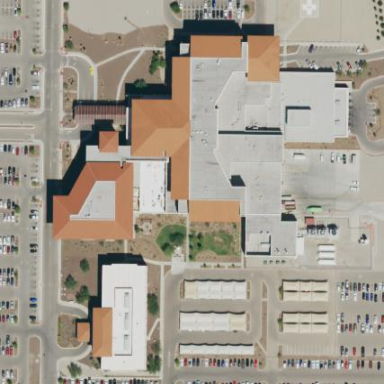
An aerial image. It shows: Hospital providing healthcare services.